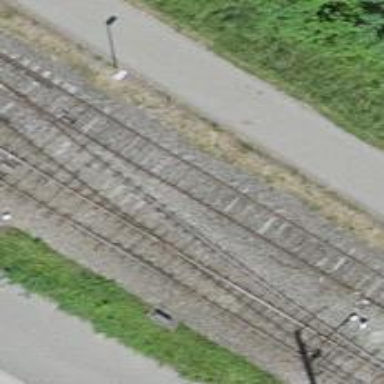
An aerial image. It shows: Rail yard with electrified rails and single track.